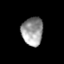
Tissue: lung
Cell type: Endothelial cells
Senescence score: 0.5737
Nuclear area (px): 594
Mean DAPI intensity: 152.517